Question: When I'm scaling down big images using 'canvas' and 'drawImage' method, the result is far from perfect.
Compare this images. Left one is actually the canvas with scaled image and the right one is a desirable result. Original of this images is 1600x900 photo. Scale goes from original size to 200x113.
When original image have less width and height or scaling ratio more (ie 0.5 - 0.9), then all fine. But I need to get my users ability to resize big images and make nice thumbnails.
I tried to scale image with multiple small steps (for example 1600px -> 1000px -> 500px -> 200px), the result was better, but it's very bad for perfomance, so I refused this.
If achievement of my goal using HTML5 and canvas now isn't possible, is there any chance that in future it will? I'm just thinking whether should I refuse HTML5 technology and make uploading on ActionScript or keep trying (or waiting) to do this with HTML5? I like HTML5 and actually I don't want to leave such a friendly technology.

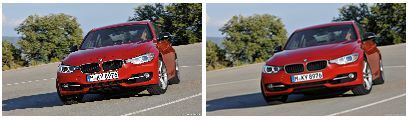
Answer: The left image was scaled down using a more-primitive form of re-sampling or interpolation. This may be entirely due to how the browser's rendering engine happens to scale images, with the results varying from browser to browser.
If it's an option, one approach where you have full control over the resulting image quality is to upload the image, scale it on the server, and then download it back to the client.
Another approach is to use a JS library to resample the image on the client side. Not sure how practical that is.